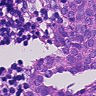
Metastatic tissue present: yes